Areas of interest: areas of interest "Logistics and Express Delivery"
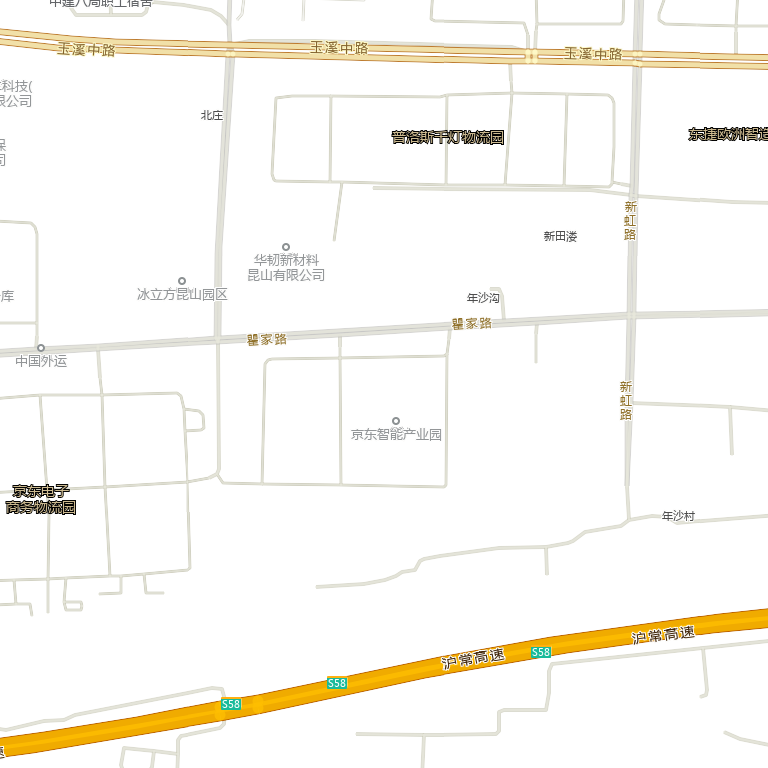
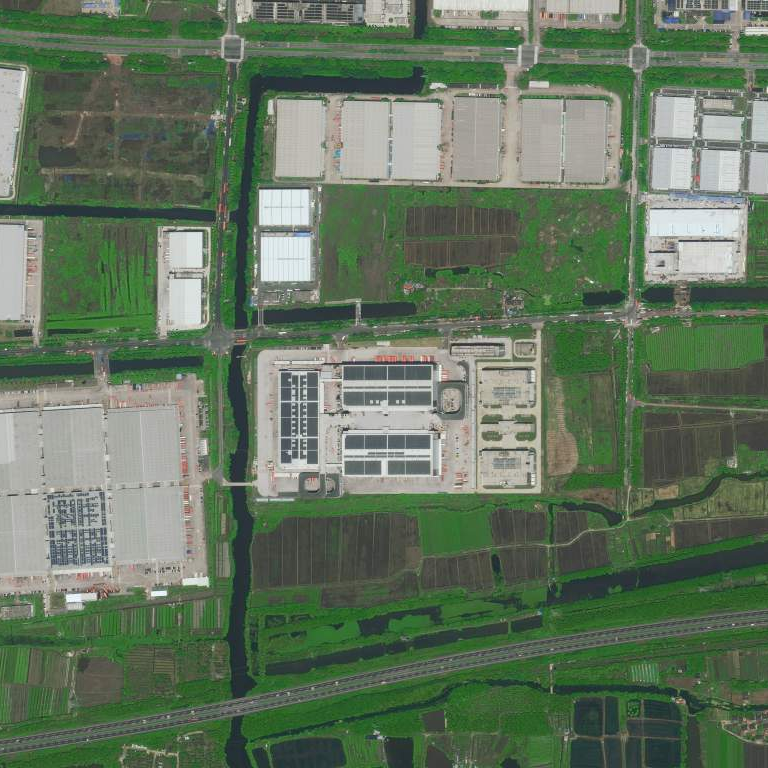